Question: I have a responsive web design with a SVG logo/image which is dynamic with its container. All major browsers seem to support SVG really good.
My SVG is dynamic, so if I scale up my browser window, the SVG does it too. In Chrome and IE9 it works like a charm. In Firefox the SVG is blurry at some sizes. But I can't say its all the time blurry when it's over the initial SVG size. It just seems not to rerender correctly all the time while I'm scaling up my browser window.
That's what it looks like sometimes (have a look at it in <URL>:

Maybe I'm using the wrong way to embed it. That's what my CSS and HTML look like:
'''
<div id="logo"></div>
'''
CSS:
'''
#logo {
background-image: url('http://dl.dropbox.com/u/569168/jess.svg');
height: 22em;
background-repeat: no-repeat;
-webkit-background-size: 100%;
-moz-background-size: 100%;
-o-background-size: 100%;
background-size: 100%;
}
'''
Grab the SVG with the link in the CSS if you want to have a look at it. It's made with Adobe Illustrator.
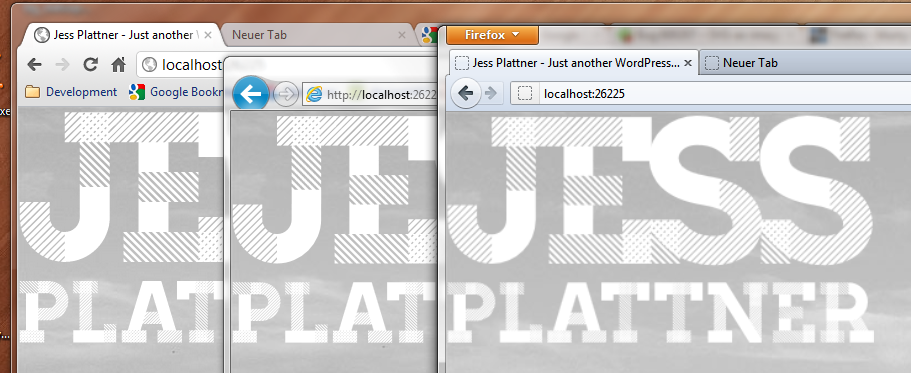
Answer: which now made it into the release channel
---
<URL> Fix will make it into Firefox 24 which will be released somewhere between September and October
---
I read about a somewhat simple solution to this problem somewhere that I now use in my projects (will add source when i find it again):
simply set width and height of the svg-container to the maximum values the image is likely going to have and you are fine. Works in all current browsers just fine. only restriction is, that firefox and opera (yes, the same two browsers that caused this mess) dont work well with very big images --> dont use too high values for the dimensions
original file:
'''
<svg width="64px" height="128px">
'''
lets say the maxium width will be 3x that big, then your SVG should contain this:
'''
<svg width="192px" height="384px">
'''
(yes, the 'svg' node can have more attributes...)
The reason why this works is that Opera and FF render SVGs before resizing them instead of the other way round as it is supposed to be done with vector gfx
UPDATE: credits go to David Bushell who wrote a wonderfull article on <URL>.